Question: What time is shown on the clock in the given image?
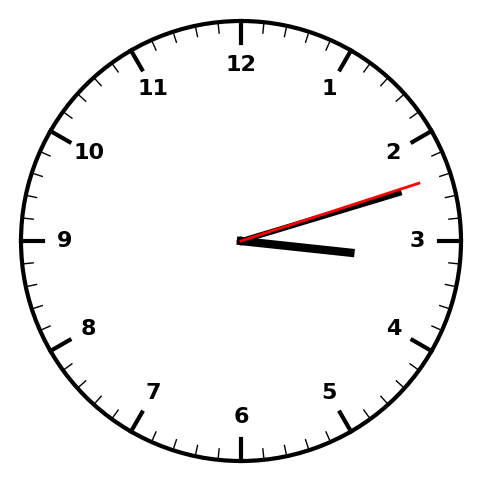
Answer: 03:12:12